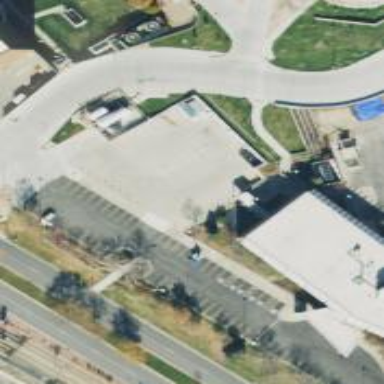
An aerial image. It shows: Office building with rooftop parking.